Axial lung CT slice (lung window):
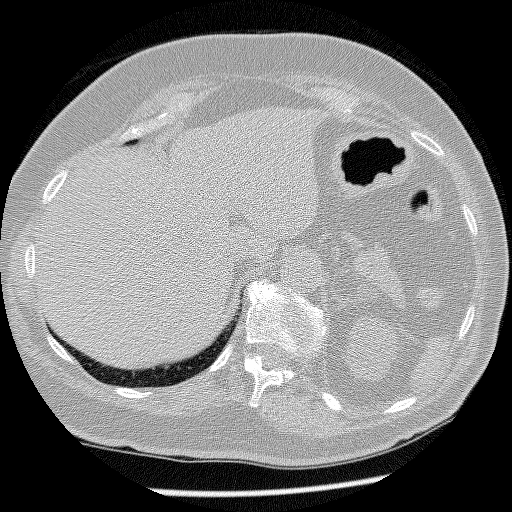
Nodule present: no